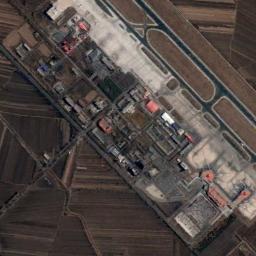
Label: airport